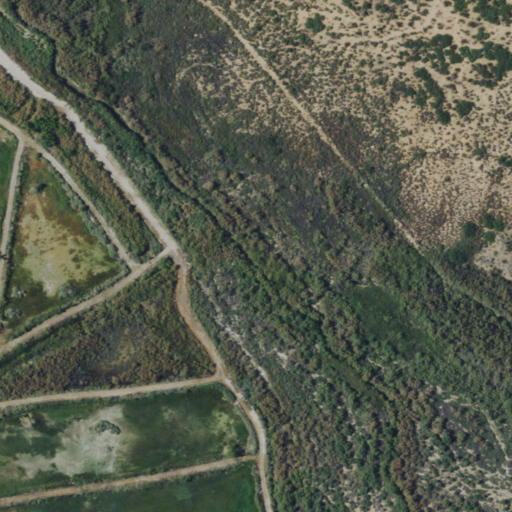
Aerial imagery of valley in Nevada named Moapa Valley containing woody wetlands, shrub, cultivated crops, herbaceous wetlands, and grassland